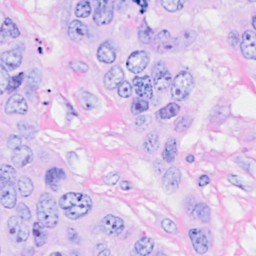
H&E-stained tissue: Breast